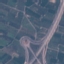
Land use / land cover class: Highway